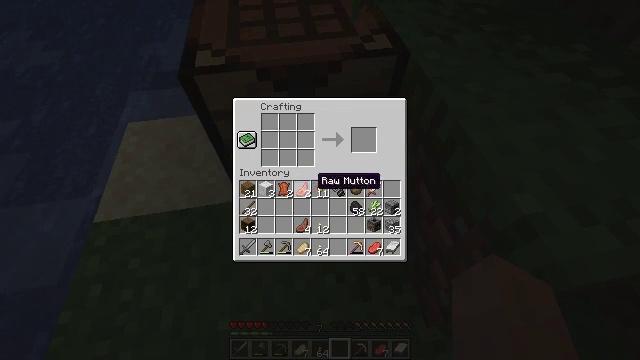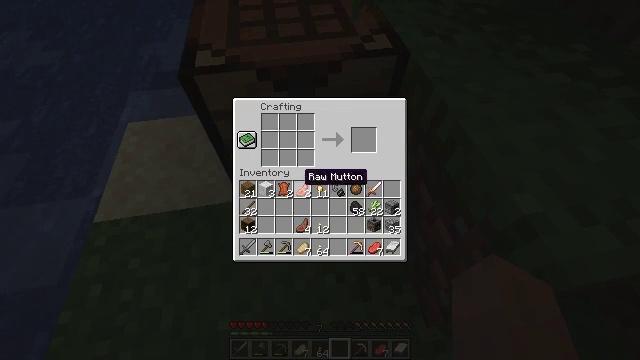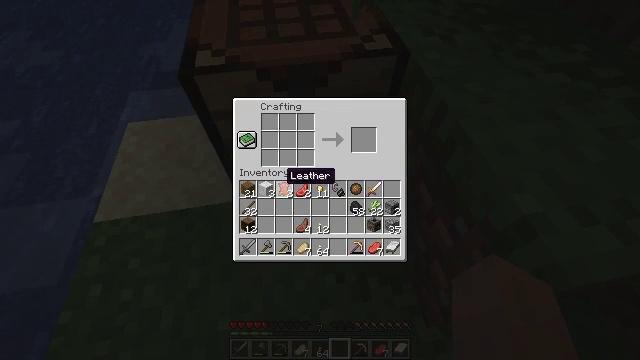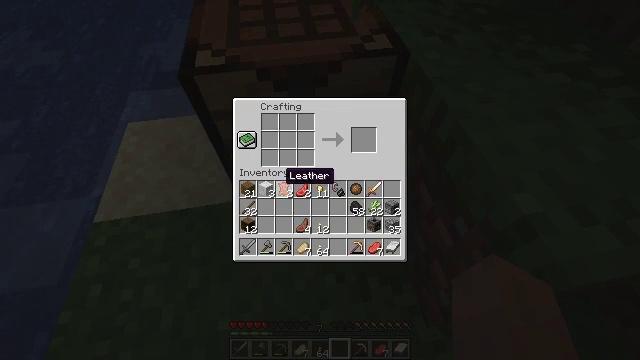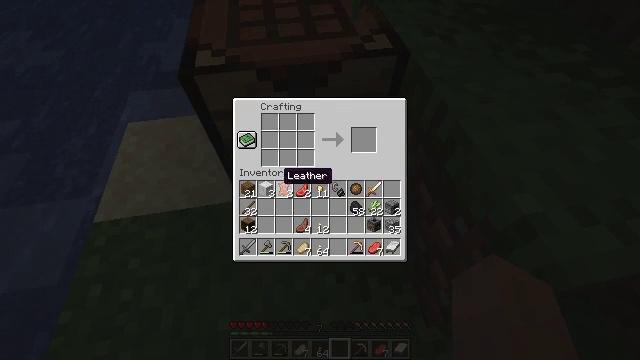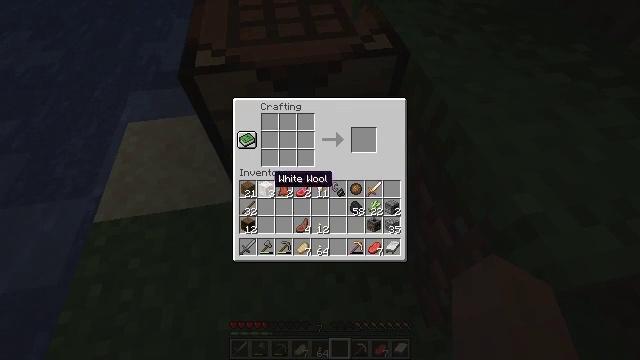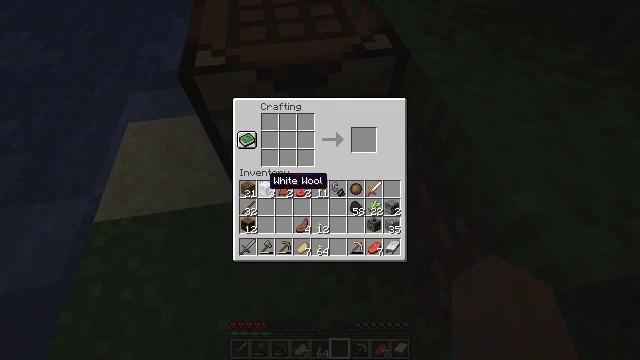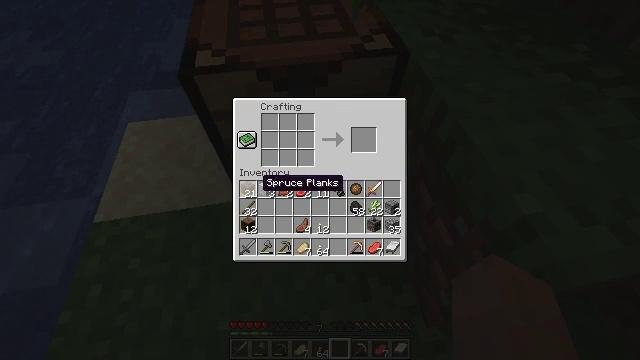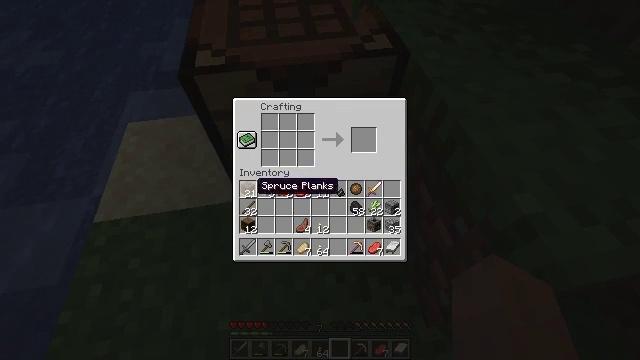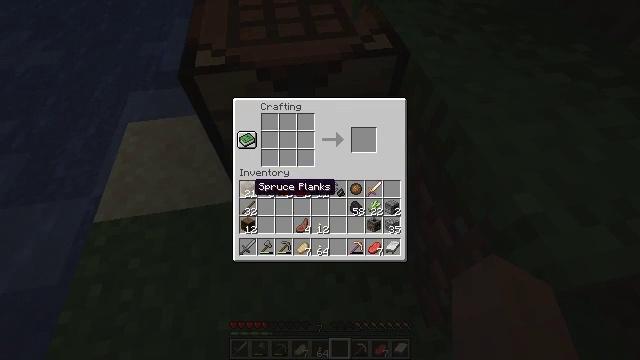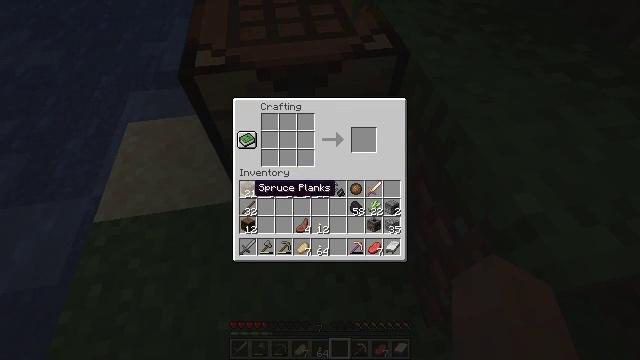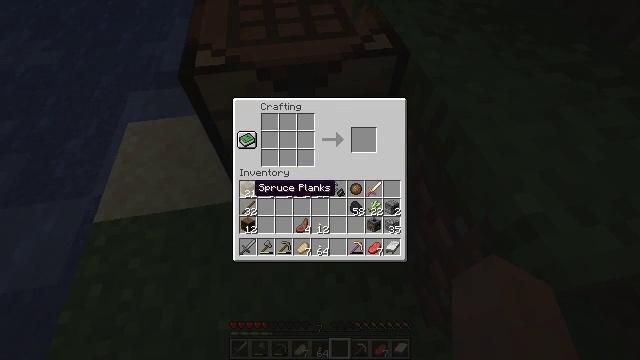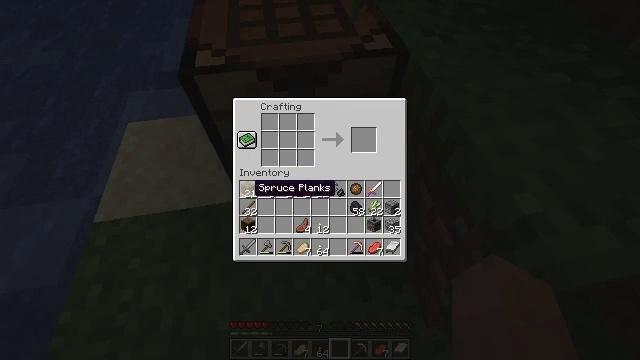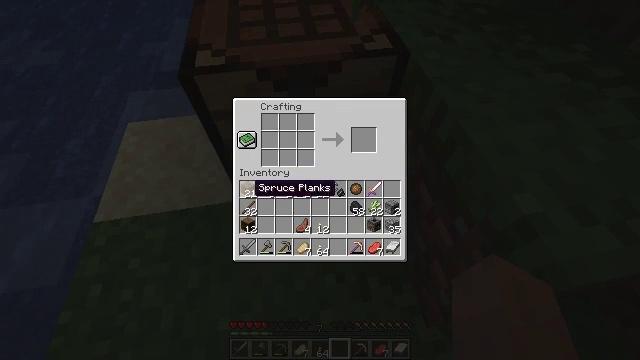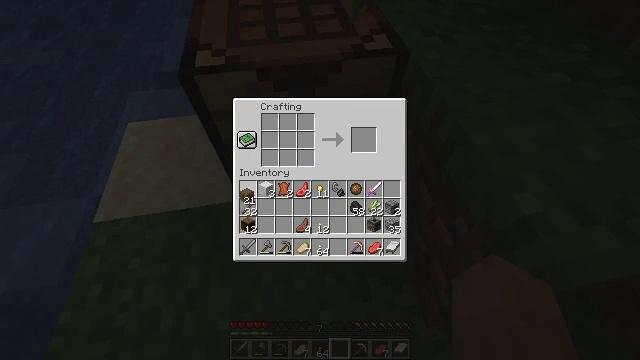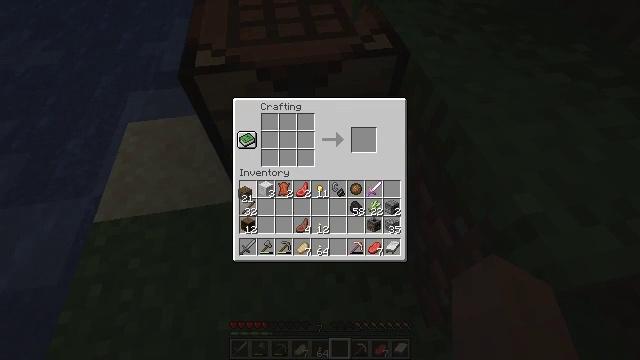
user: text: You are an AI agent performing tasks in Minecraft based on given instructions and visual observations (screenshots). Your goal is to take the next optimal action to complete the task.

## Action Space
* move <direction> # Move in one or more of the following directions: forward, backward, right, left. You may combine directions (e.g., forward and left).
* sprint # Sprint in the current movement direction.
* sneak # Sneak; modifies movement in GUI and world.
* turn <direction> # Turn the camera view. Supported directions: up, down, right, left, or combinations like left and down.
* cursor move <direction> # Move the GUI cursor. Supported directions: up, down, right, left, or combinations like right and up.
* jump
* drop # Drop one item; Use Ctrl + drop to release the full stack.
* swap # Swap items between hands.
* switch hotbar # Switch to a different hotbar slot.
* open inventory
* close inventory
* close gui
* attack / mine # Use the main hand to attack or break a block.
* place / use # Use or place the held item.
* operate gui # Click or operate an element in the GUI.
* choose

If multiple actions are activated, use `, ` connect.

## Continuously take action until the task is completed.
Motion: motion action
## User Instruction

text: Get a spruce boat by crafting with spruce planks in the table.
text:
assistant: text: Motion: cursor move left
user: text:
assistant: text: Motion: cursor move left
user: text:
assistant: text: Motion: no_op
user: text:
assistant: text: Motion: no_op
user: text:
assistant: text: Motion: cursor move left
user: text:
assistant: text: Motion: no_op
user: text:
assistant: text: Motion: cursor move left
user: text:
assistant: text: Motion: no_op
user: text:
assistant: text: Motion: no_op
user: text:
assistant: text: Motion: no_op
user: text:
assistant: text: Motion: no_op
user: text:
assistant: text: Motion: no_op
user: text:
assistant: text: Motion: no_op
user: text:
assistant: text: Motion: operate gui
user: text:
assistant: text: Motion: operate gui
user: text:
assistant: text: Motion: cursor move up
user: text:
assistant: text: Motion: cursor move right and up
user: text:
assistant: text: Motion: cursor move right and up
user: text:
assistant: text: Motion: no_op
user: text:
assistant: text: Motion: no_op
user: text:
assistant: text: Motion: no_op
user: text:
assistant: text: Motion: no_op
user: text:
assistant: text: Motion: cursor move down
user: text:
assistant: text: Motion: cursor move down
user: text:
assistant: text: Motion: no_op
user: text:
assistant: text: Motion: no_op
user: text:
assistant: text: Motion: no_op
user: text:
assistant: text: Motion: cursor move up
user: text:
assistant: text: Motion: no_op
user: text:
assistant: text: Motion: no_op